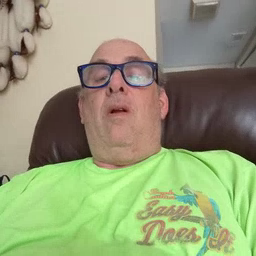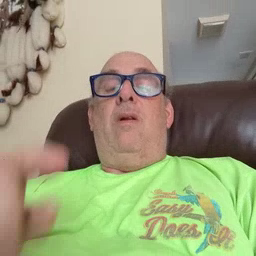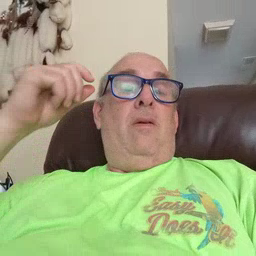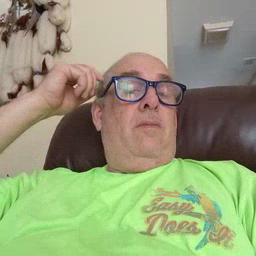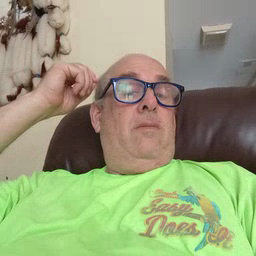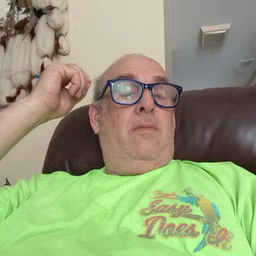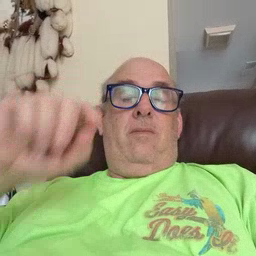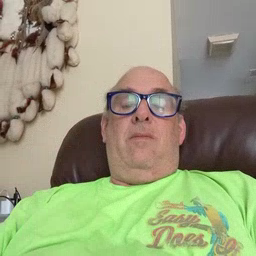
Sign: hair